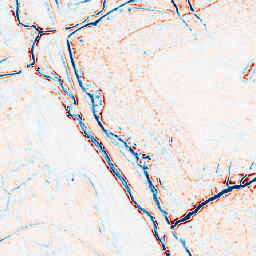
Category: edge_preserving
Decomposition family: bilateral
Decomposition parameters: d: 9
sigma_color: 50
sigma_space: 100
Upsampling method: area
Upsampling parameters: scale: 2
Upsampling scale: 2